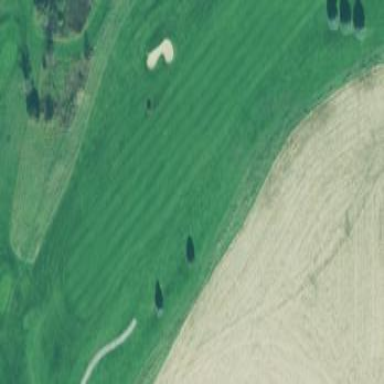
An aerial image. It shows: Golf fairway surrounded by grass.